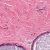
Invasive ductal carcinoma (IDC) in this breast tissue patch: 0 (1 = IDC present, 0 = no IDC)